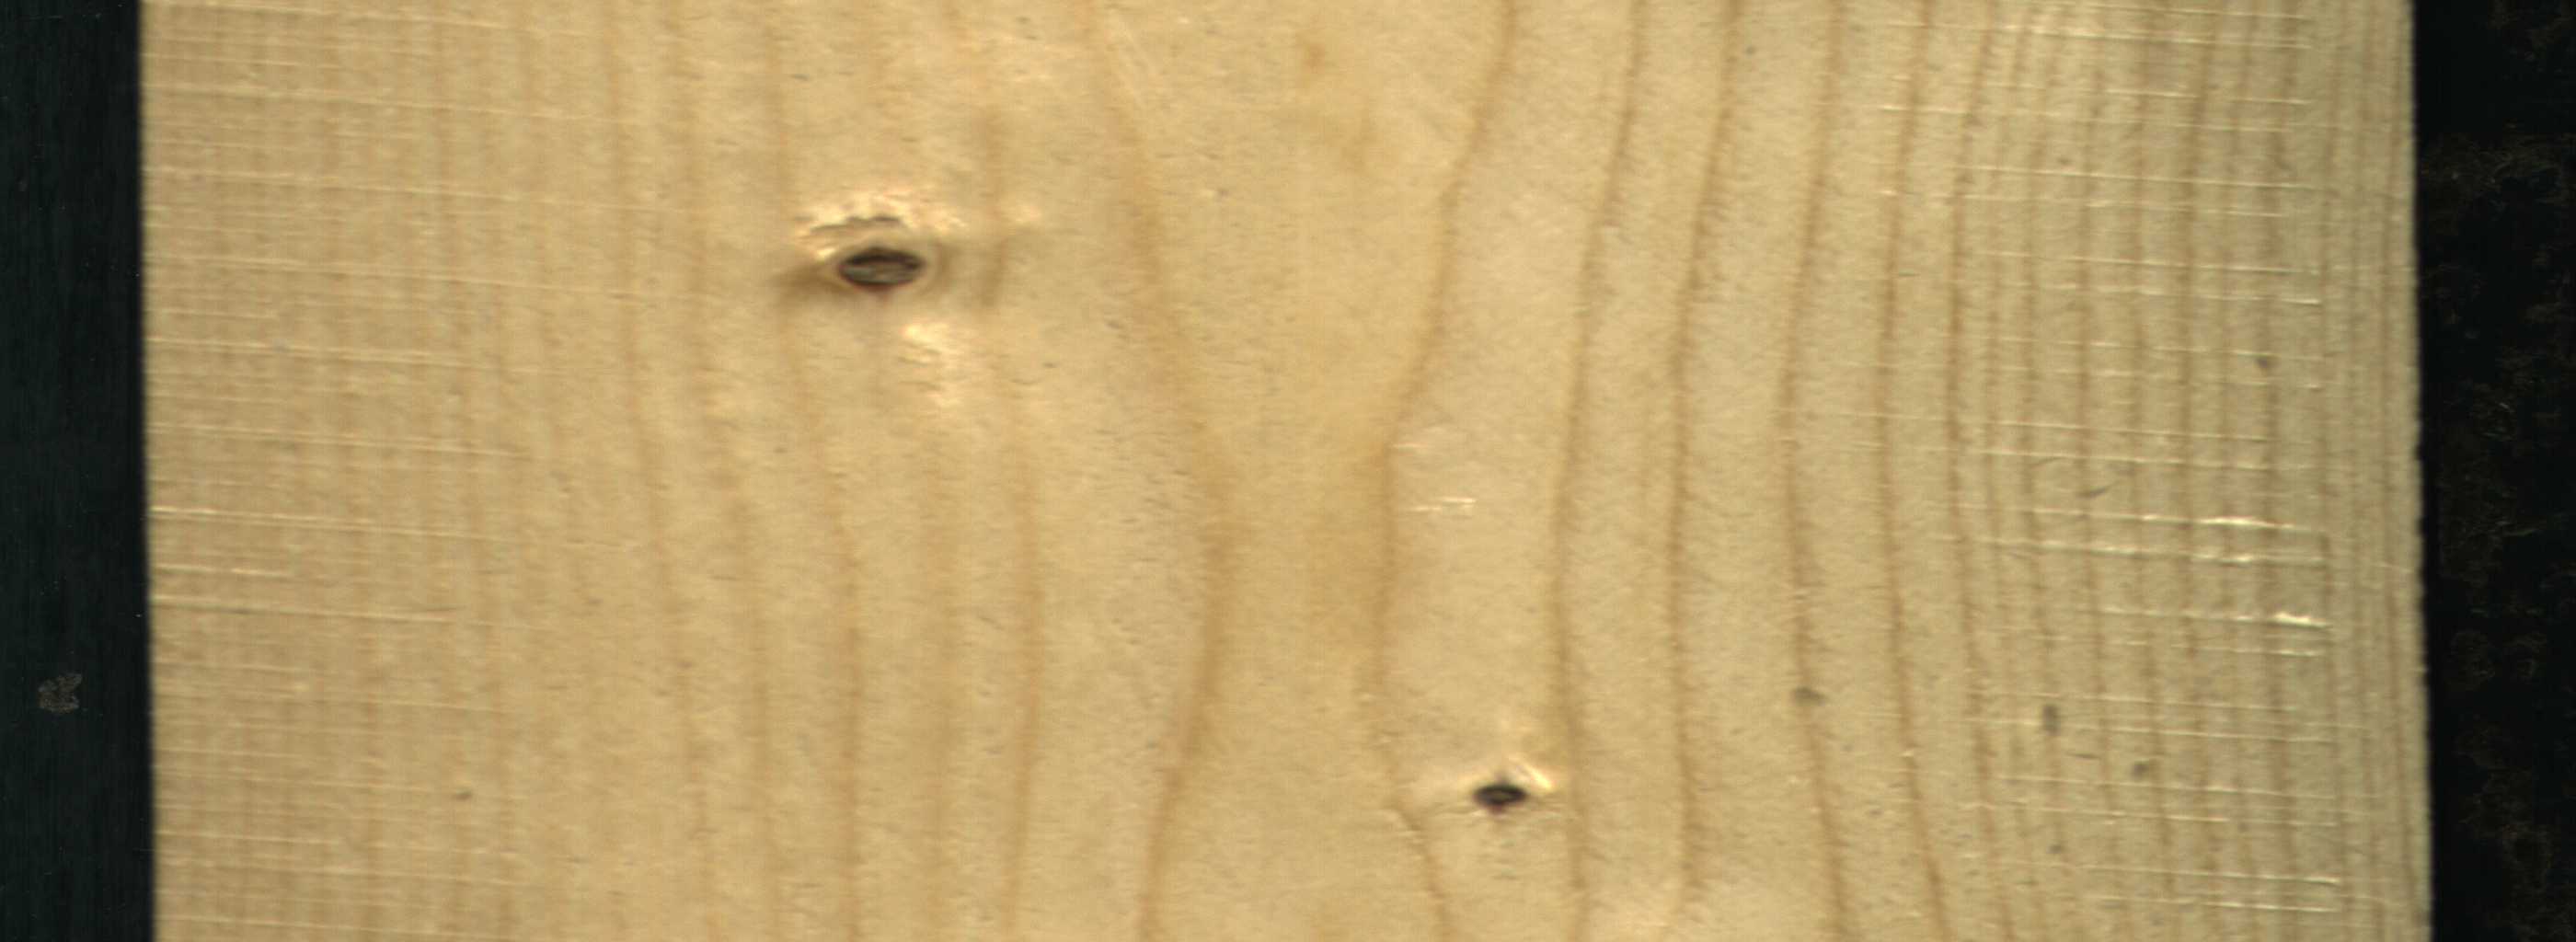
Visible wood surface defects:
Dead_Knot
Dead_Knot